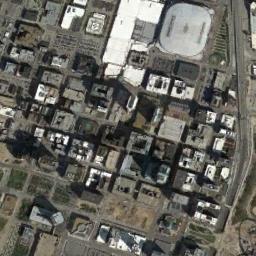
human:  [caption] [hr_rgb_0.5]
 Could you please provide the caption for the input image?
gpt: The commercial area is consist of many buildings .

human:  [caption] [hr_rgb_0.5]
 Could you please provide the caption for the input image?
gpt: A dense commercial area has lots of buildings arranged neatly and some roads go through the commercial area .

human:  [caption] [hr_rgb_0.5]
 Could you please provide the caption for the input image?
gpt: There are many densely arranged buildings and several roads and many trees in a business district .

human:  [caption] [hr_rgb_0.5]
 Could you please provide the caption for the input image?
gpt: There are several white buildings .

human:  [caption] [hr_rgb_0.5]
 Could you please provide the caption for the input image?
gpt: There are buildings arranged neatly on a commercial area .